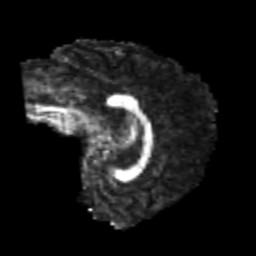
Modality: FA
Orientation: sagittal
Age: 25
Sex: male
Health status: healthy
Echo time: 0.074 s